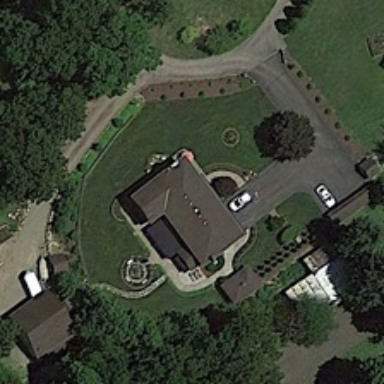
A building with two cars is surrounded by green trees and meadows .